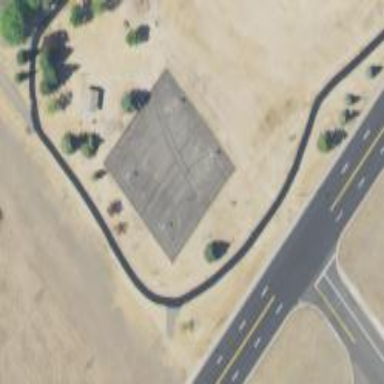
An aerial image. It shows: Basketball court on pitch.